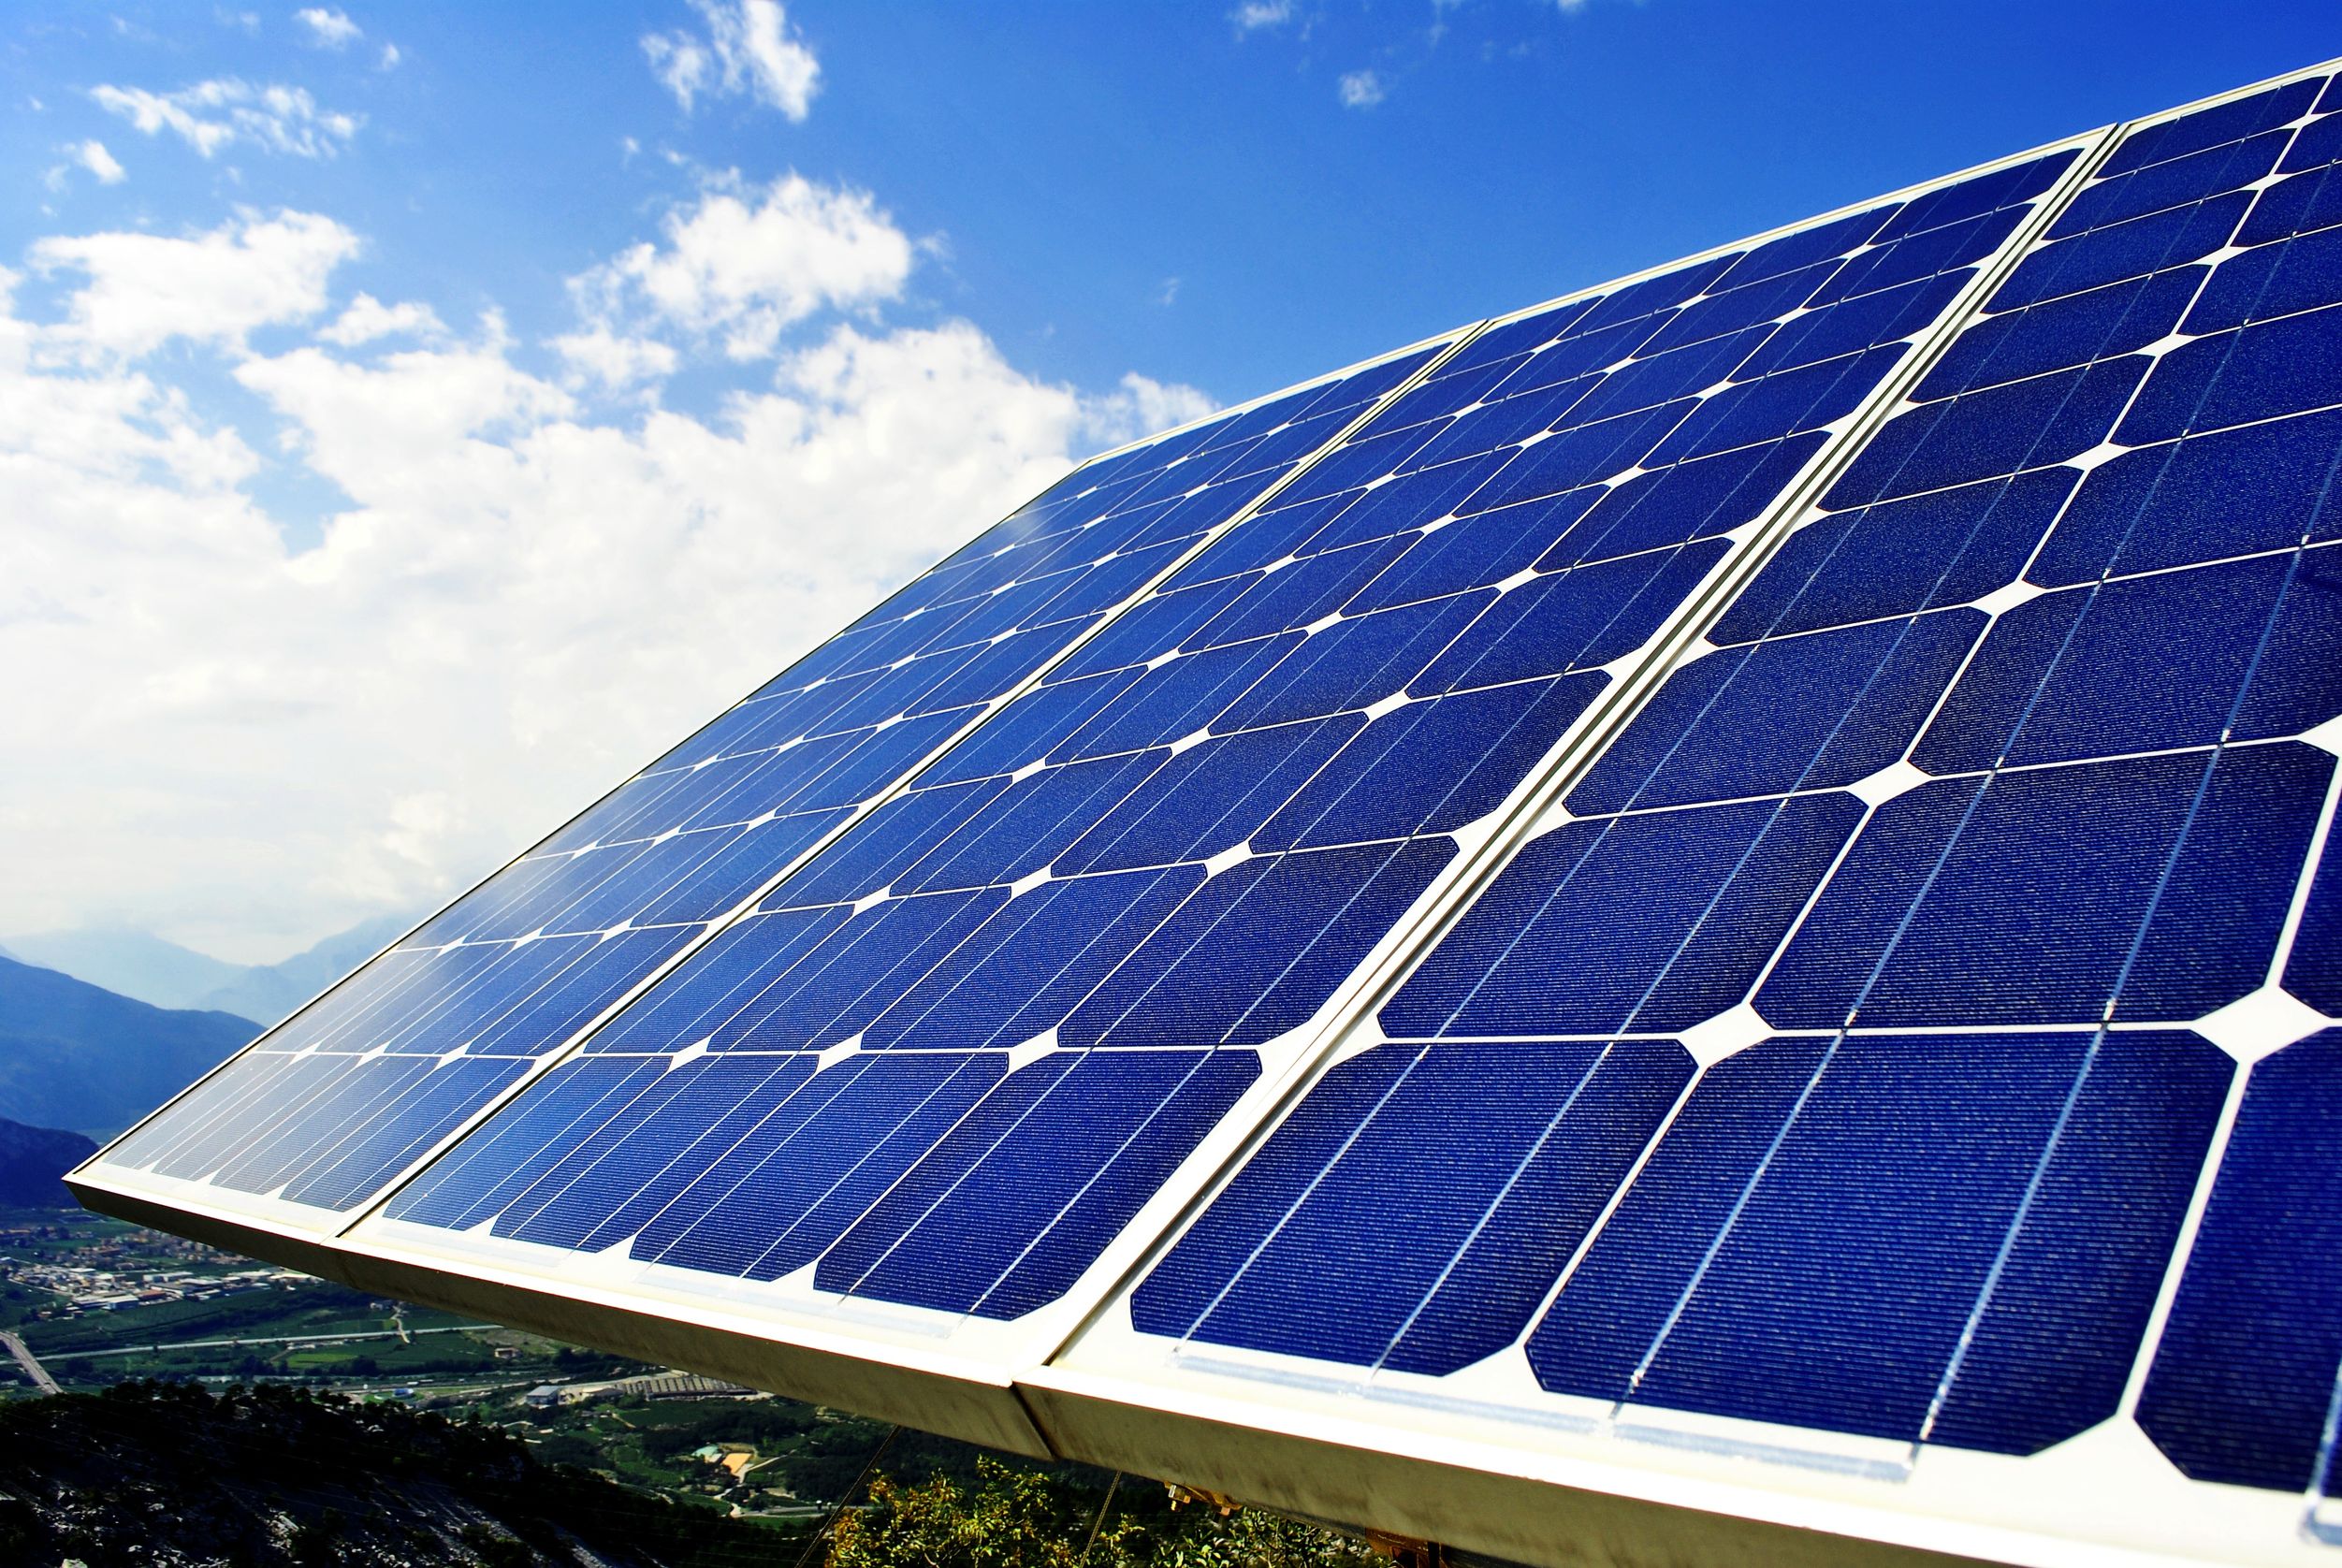
Label: Clean